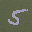
Label: 5